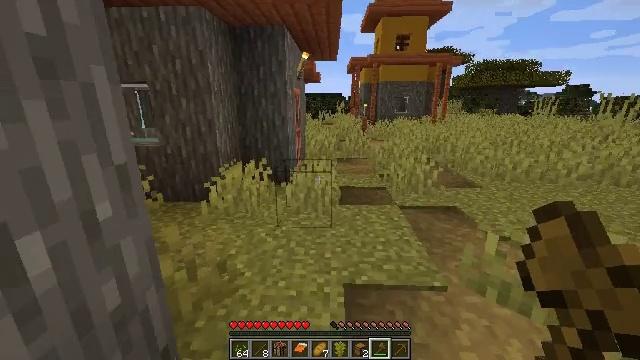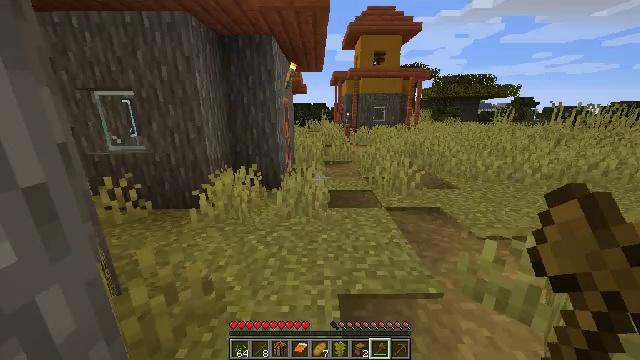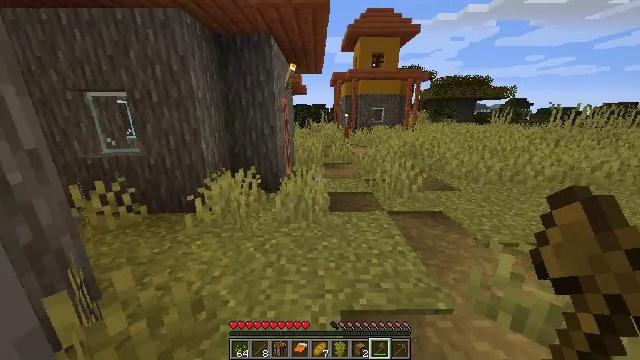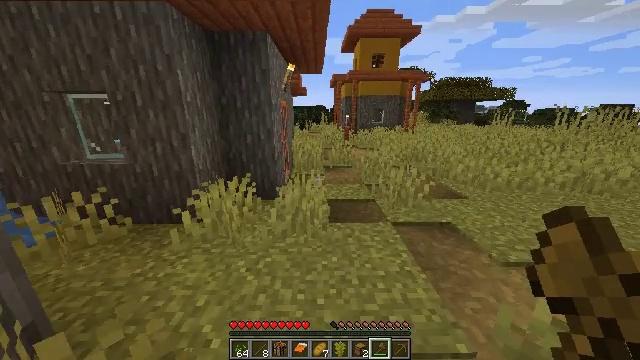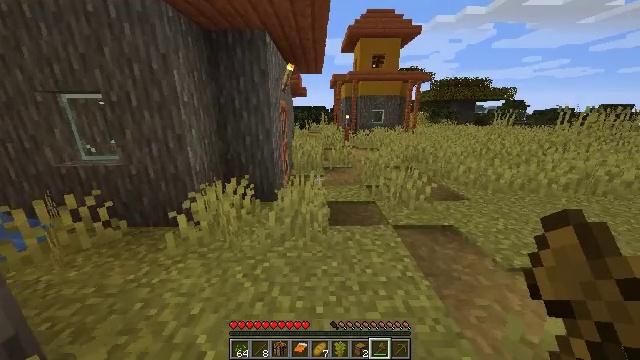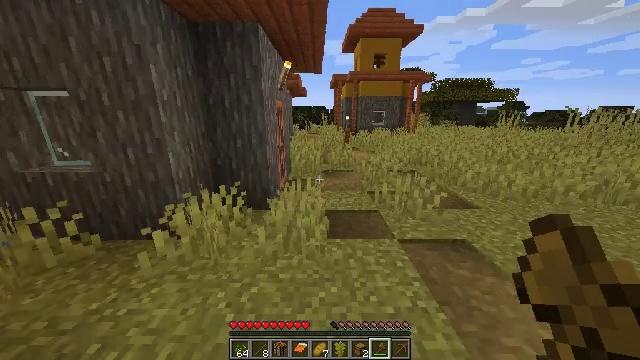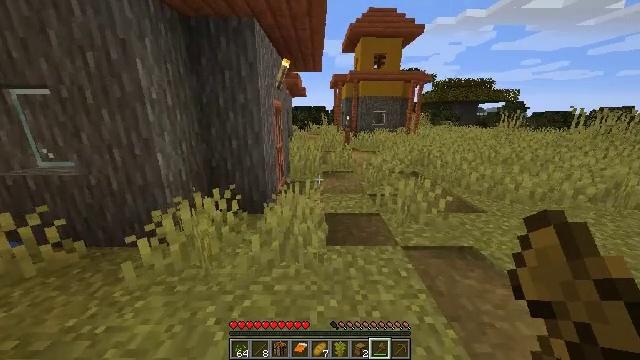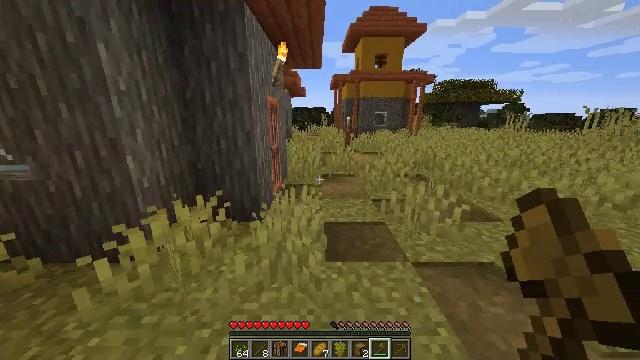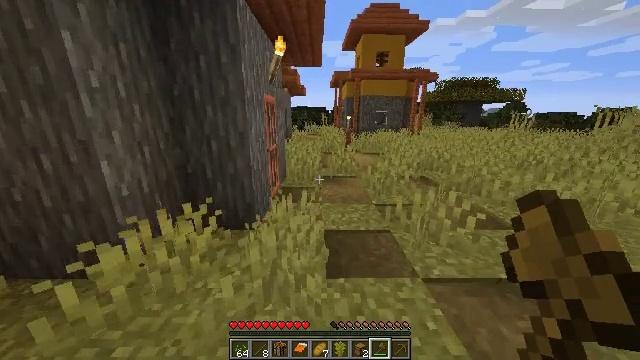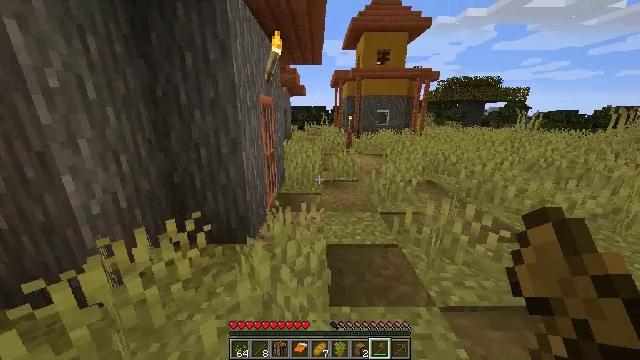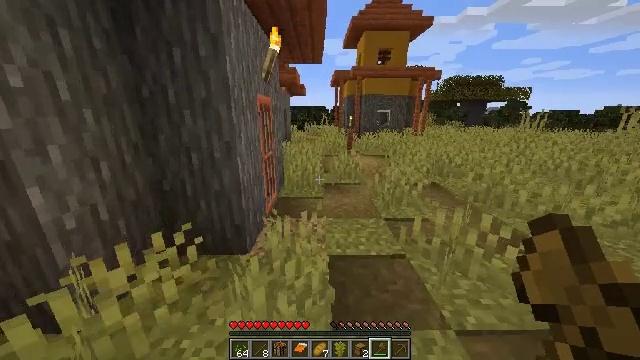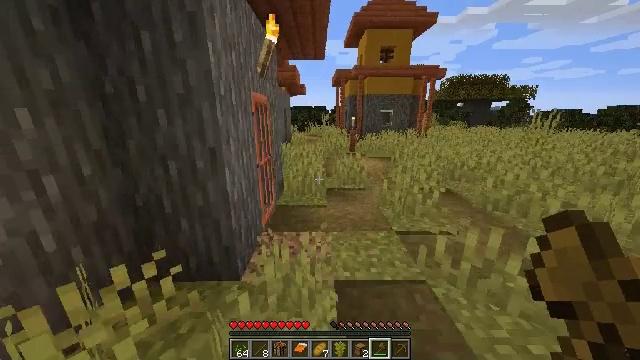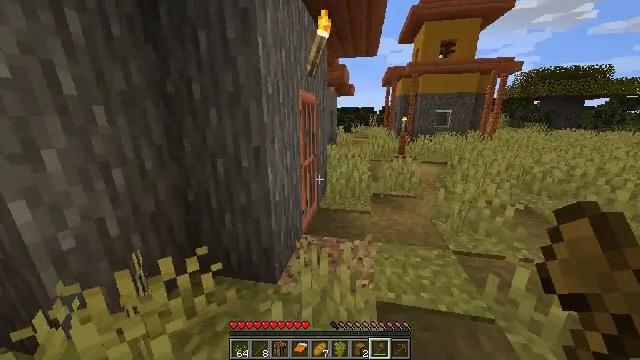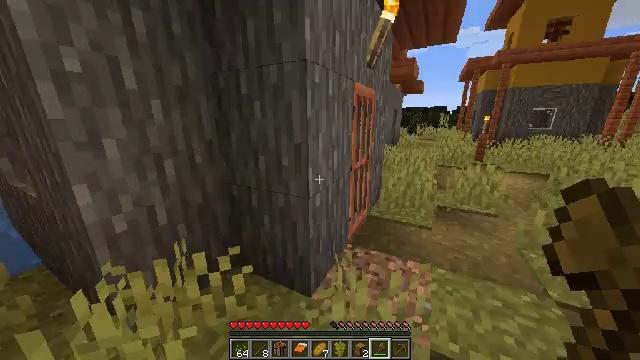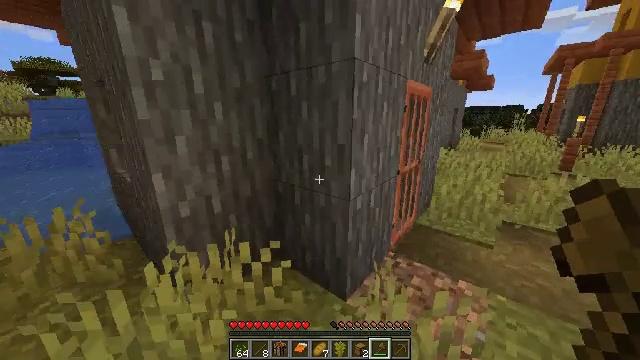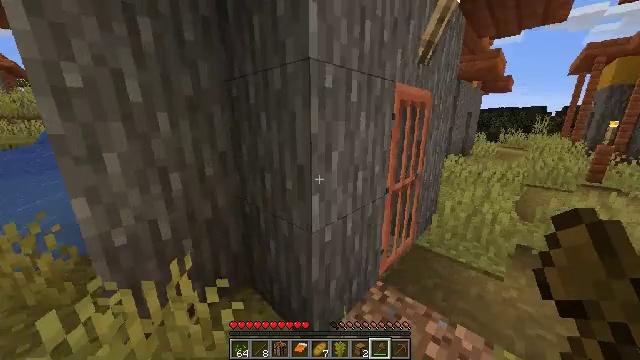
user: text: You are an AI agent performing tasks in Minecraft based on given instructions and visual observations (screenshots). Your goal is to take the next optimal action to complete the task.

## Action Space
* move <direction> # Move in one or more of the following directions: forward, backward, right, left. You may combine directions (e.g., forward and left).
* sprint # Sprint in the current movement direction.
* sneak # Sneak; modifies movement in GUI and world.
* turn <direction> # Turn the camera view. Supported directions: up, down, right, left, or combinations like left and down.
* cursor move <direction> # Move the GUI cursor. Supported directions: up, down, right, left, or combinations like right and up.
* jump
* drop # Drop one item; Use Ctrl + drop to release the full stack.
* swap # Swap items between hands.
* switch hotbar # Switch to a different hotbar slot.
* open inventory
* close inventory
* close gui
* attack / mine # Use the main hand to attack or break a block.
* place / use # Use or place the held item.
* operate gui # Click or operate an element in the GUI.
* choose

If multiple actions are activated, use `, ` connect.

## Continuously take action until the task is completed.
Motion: motion action
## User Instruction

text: Reclaim the chest into your inventory.
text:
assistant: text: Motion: move forward, turn right
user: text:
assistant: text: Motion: move forward
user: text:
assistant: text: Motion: move forward
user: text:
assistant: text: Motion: move forward
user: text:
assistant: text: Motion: move forward
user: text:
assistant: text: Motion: move forward
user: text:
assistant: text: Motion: move forward
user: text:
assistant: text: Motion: move forward
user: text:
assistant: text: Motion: move forward
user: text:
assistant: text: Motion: move forward
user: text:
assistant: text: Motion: move forward
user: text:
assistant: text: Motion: move forward, turn left
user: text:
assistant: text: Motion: move forward and move right, turn left
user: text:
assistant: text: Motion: move forward and move right, turn left
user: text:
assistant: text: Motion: move forward and move right, turn left
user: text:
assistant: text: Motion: move forward and move right, turn left
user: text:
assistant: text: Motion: move forward and move right, turn left
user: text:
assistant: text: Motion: move forward and move right, turn left
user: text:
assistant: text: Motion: move forward and move right
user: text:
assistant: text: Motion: move forward and move right
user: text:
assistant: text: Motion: move forward and move right
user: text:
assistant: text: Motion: move forward and move right, turn left and down
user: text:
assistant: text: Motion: move forward, turn left and down
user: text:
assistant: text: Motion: move forward, turn left and down
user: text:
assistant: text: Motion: move forward, turn left and down, use / place
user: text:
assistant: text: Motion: move forward, turn left, use / place
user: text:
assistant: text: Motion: move forward, use / place
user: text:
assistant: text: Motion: move forward
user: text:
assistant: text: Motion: move forward
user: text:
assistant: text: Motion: move forward